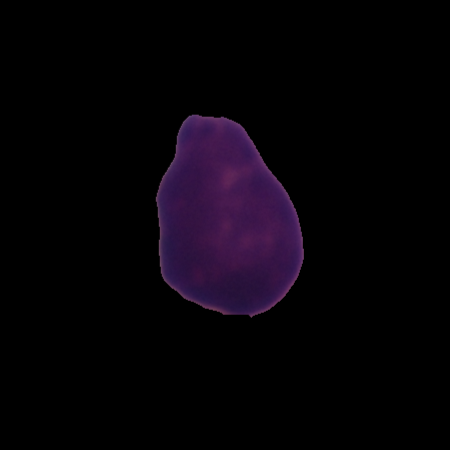
Label: healthy